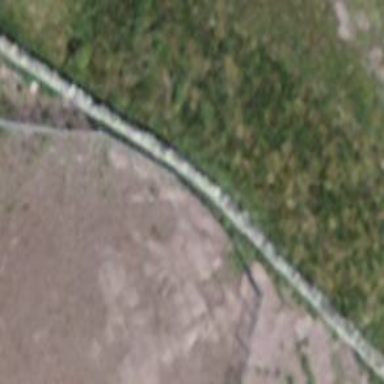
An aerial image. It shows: Wall barrier.